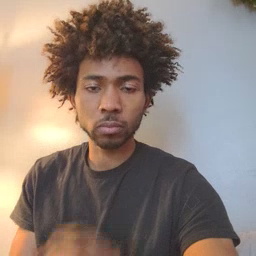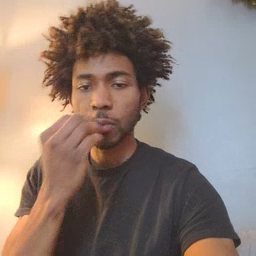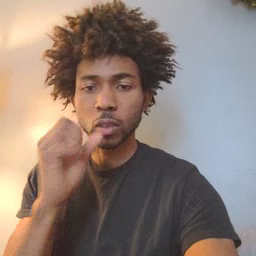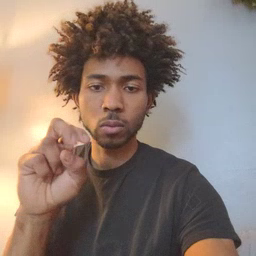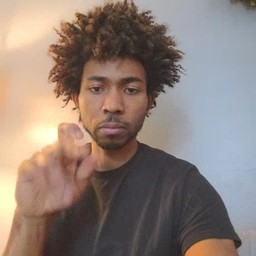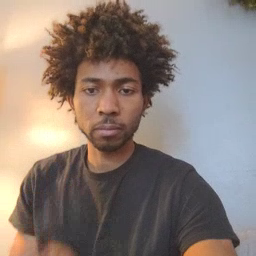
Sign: snack